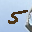
Label: 5